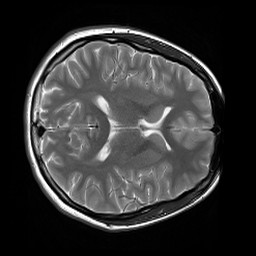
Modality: T2w
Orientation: axial
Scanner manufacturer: siemens
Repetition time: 3.9 s
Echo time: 0.076 s